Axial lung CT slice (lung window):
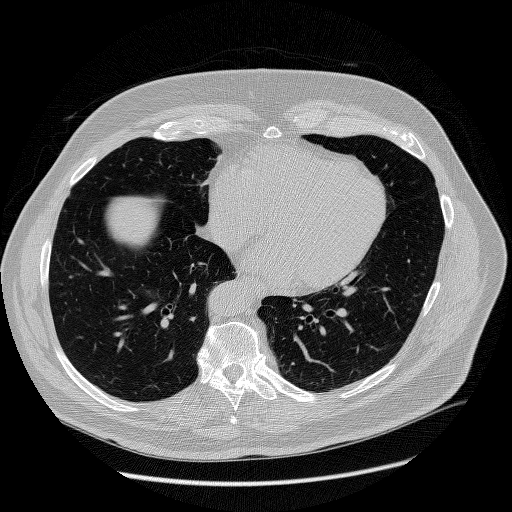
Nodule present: no